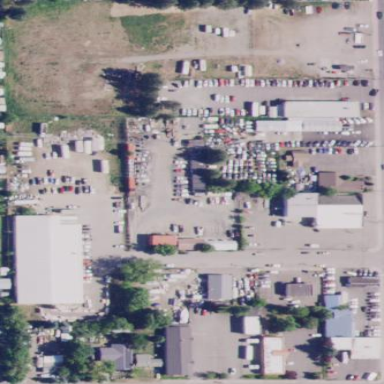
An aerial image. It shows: Commercial area.